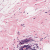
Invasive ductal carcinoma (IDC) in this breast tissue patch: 0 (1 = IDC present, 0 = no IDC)